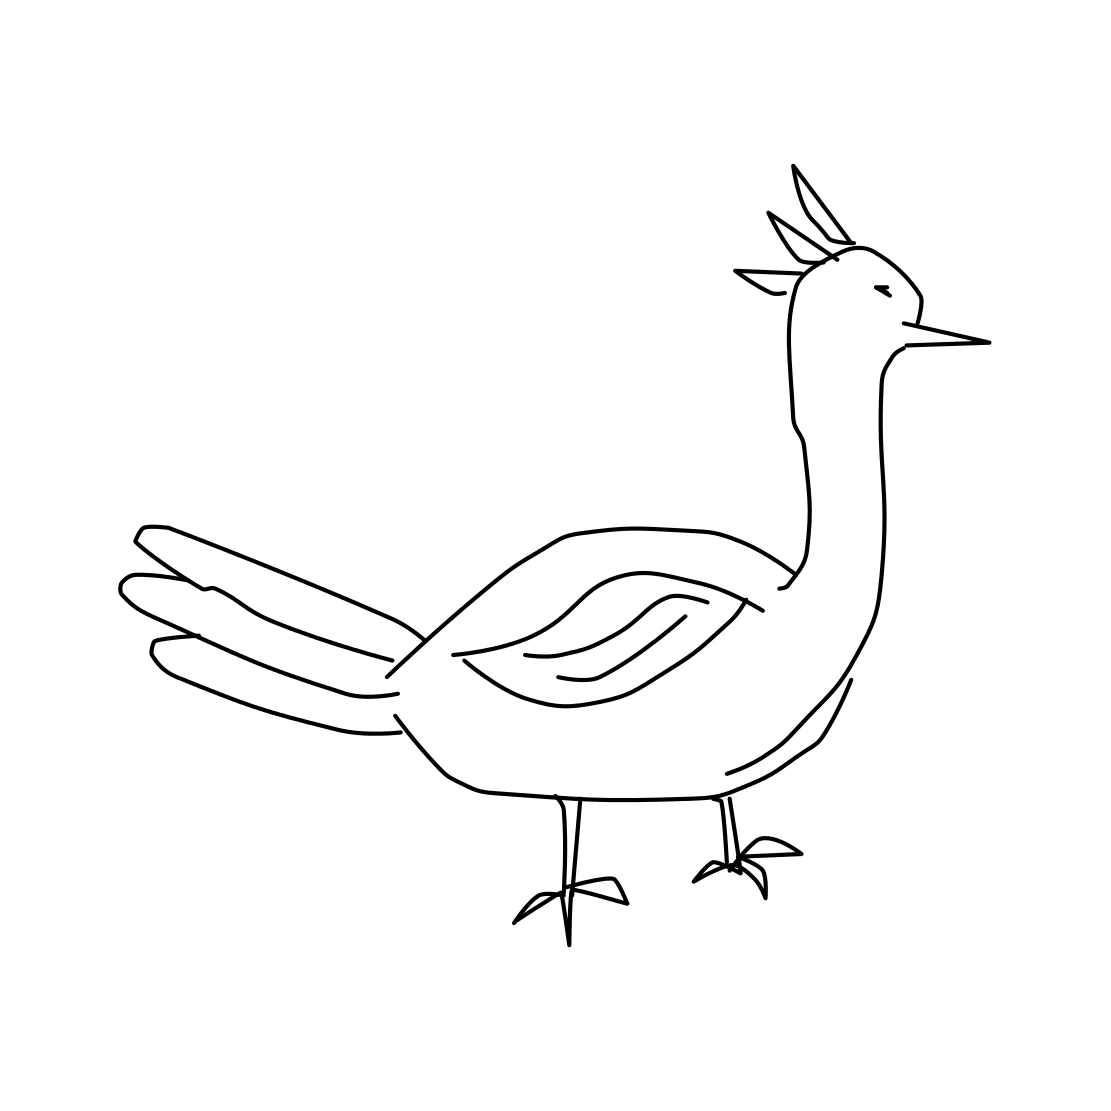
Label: standing bird